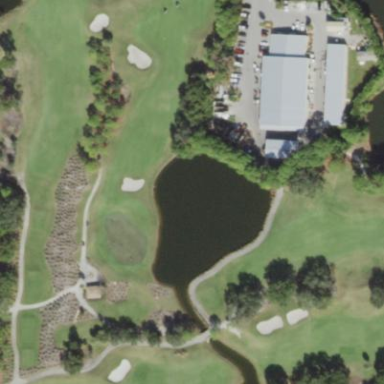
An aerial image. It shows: Picturesque scene of golf course with lateral water hazard.